Question: I have created a tab-pane using HAML as shown in my code snippet below (2 tabs)
'''
//tabs
tab-content
.muses.active.tab-pane
.muse_header
%h3
%ul.muses
.center
%button.btn#get_more_answers.hide Fetching Content
.questions.tab-pane
.question_header
%h3
%ul.questions
'''

As shown above I have 2 tabs (.muses.active.tab-pane and questions.tab-pane)
Now I need to specify certain actions depending on which tab is active. How can I write the if statement to determine which tab-pane is active at one point of time?
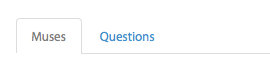
Answer: If you are using jQuery framework, you can find the active tab using following command,
'$('.active.tab-pane')'
You can check if the active tab is a muse or question by checking against the class of that tab as follows,
'''
if($('.active.tab-pane').hasClass('muses')){
alert("its muses tab");
} else if($('.active.tab-pane').hasClass('questions')){
alert("its questions tab");
}
'''